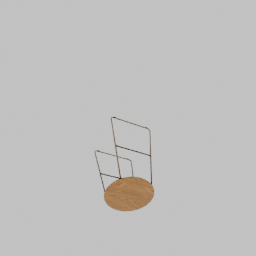
Label: furniture